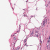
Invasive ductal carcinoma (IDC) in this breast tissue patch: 0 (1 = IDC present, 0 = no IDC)